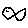
Label: fish